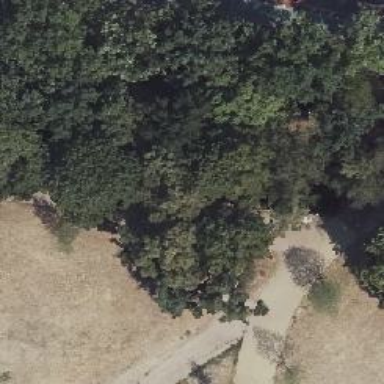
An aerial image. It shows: Deciduous broadleaved tree in park.